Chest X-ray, PA view. Patient: 83 years old, sex M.
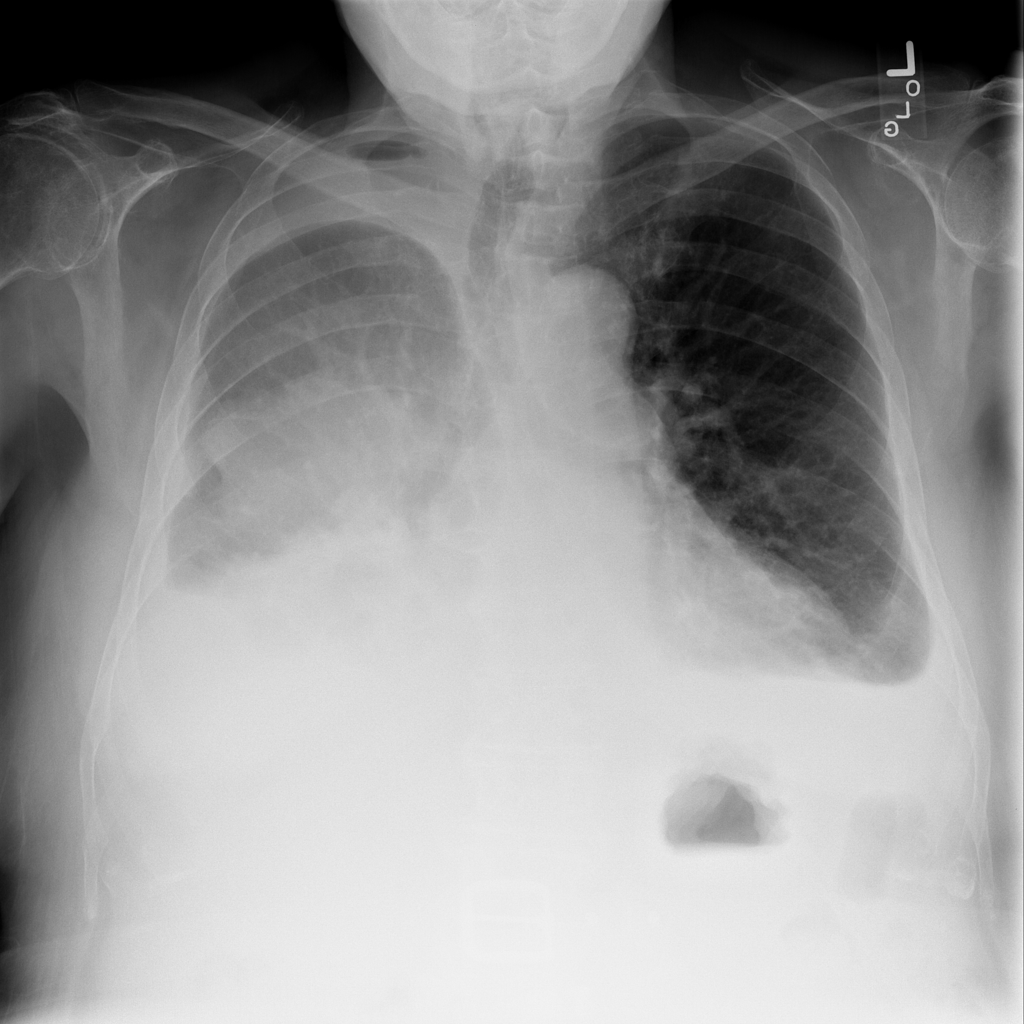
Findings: Pleural_Thickening